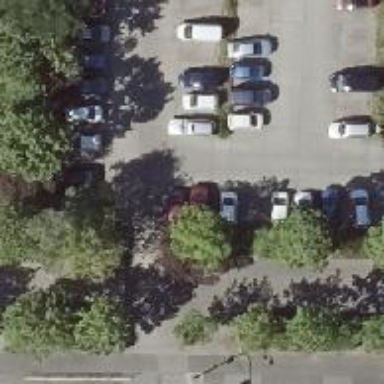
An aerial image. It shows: Parking aisle with concrete surface.